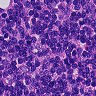
Metastatic tissue present: no